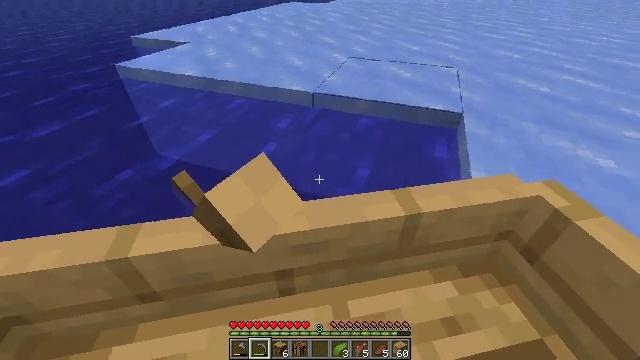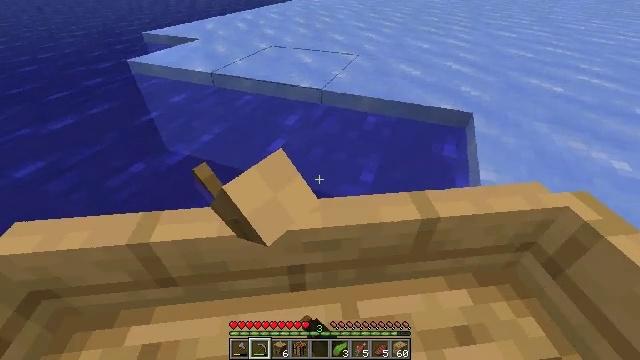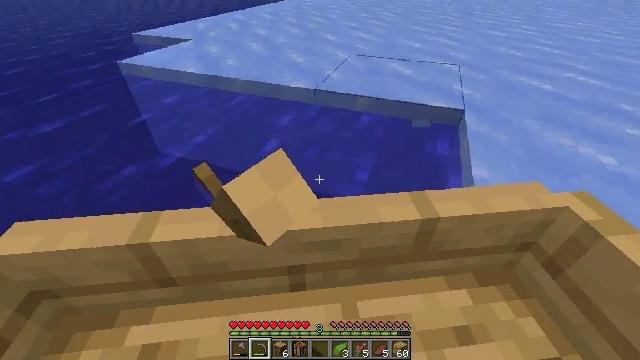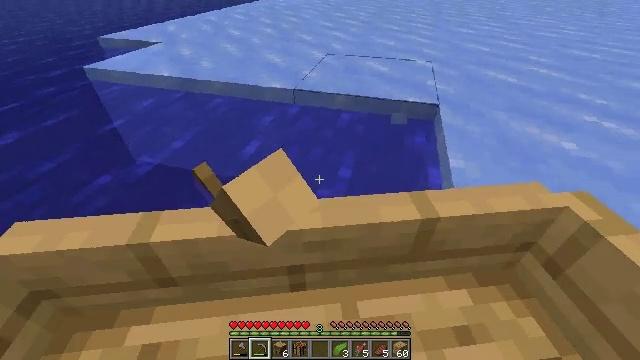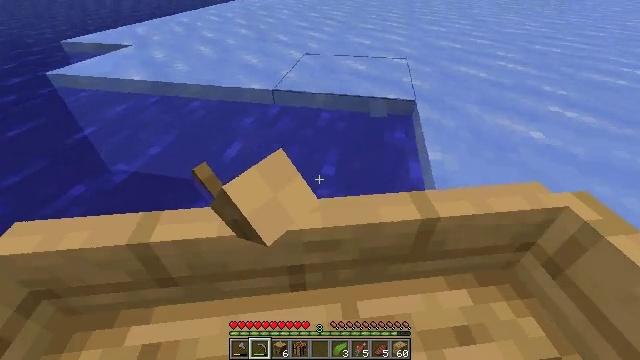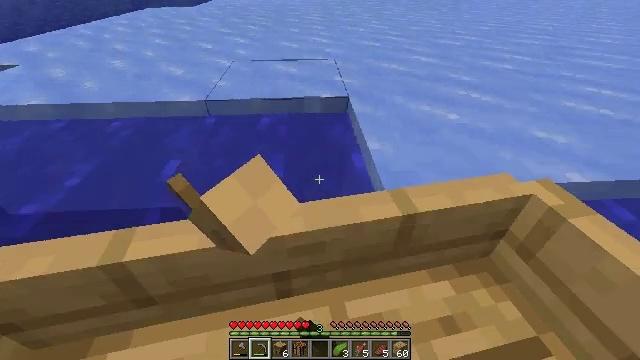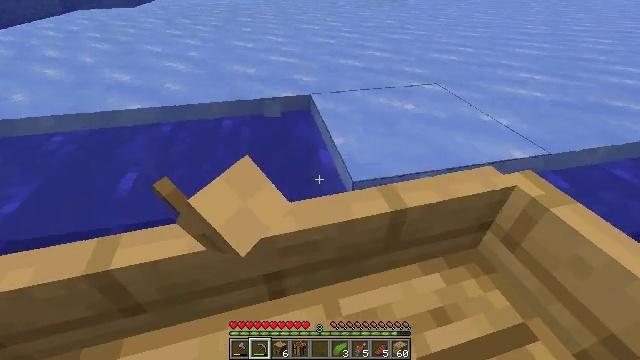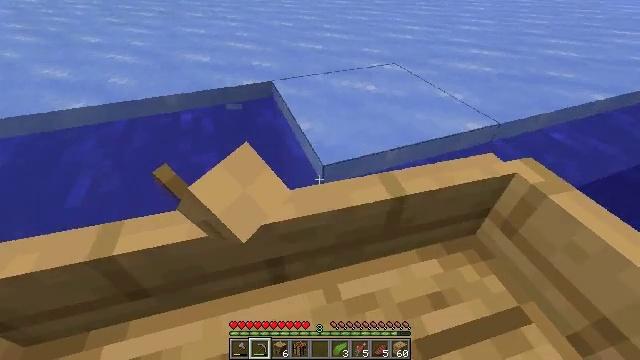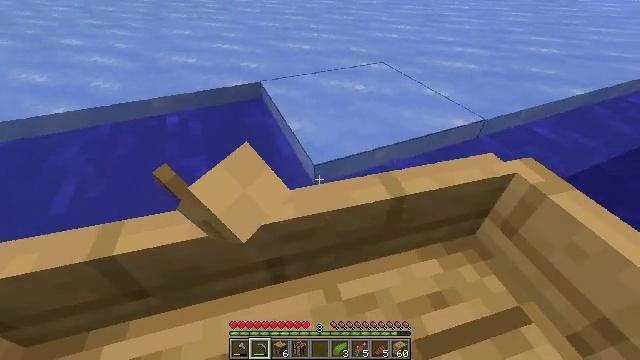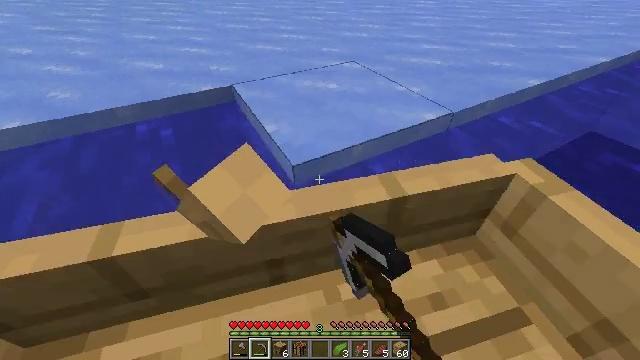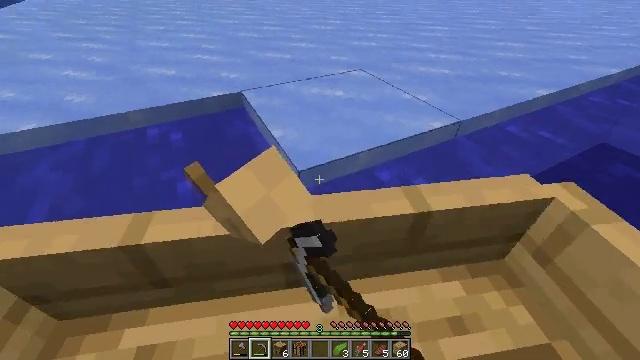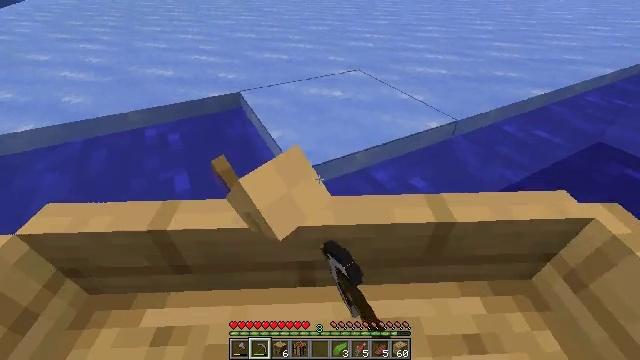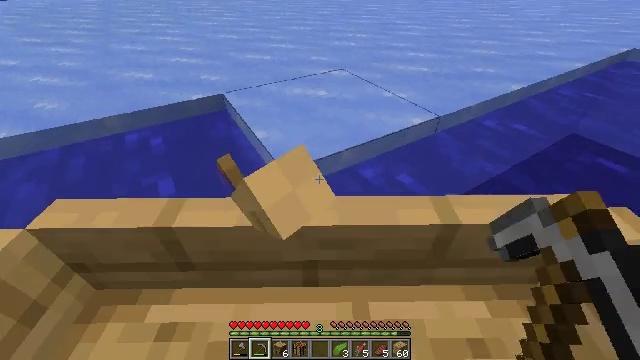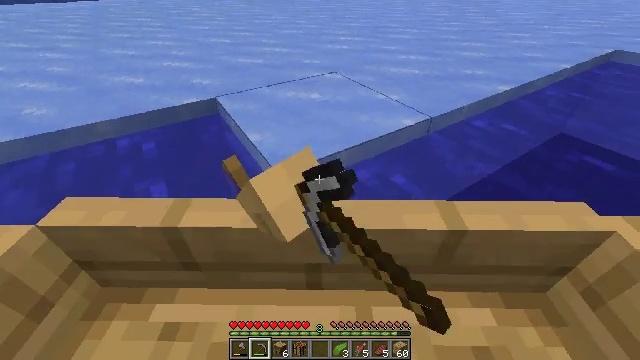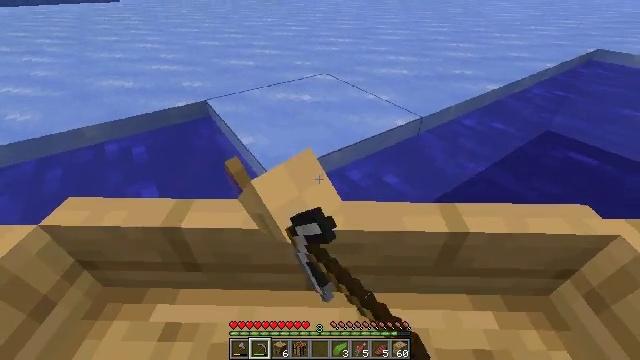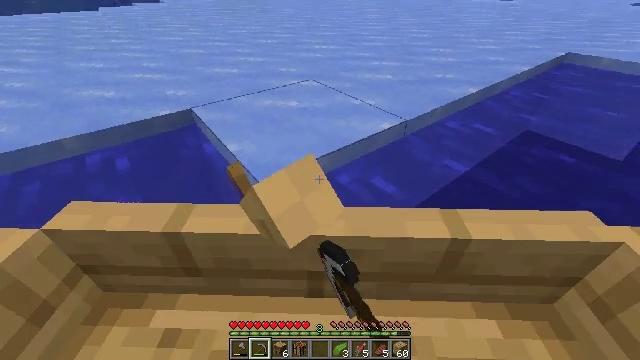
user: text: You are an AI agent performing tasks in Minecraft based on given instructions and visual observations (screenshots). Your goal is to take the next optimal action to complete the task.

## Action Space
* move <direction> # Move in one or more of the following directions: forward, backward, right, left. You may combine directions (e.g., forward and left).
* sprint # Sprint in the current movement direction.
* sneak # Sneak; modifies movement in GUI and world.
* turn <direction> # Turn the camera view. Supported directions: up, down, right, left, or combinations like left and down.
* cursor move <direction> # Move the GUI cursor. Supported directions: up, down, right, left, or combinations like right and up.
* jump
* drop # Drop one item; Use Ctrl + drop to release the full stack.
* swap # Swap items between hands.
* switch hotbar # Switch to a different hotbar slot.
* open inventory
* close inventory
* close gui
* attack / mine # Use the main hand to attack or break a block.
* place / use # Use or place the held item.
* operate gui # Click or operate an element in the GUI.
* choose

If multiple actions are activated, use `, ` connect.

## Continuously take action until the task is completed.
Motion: motion action
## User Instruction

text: Harvest the ice from frozen areas.
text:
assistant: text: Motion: move right, turn left, attack / mine
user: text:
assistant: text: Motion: move right, attack / mine
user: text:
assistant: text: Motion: move right, attack / mine
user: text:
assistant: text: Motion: move right, attack / mine
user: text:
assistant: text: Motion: move right, turn right, attack / mine
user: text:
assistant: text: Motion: move right, turn right, attack / mine
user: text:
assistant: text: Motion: turn right and down, attack / mine
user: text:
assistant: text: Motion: attack / mine
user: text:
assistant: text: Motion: attack / mine
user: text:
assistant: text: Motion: turn left and up, attack / mine
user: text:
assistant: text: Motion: turn left, attack / mine
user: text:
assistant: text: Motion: turn left, attack / mine
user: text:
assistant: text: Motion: turn left, attack / mine
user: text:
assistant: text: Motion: attack / mine
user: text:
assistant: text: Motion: turn up, attack / mine
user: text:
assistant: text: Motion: attack / mine
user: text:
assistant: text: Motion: attack / mine
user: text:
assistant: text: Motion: turn left and up, attack / mine
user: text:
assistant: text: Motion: turn left, attack / mine
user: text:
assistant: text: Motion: attack / mine
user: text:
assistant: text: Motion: attack / mine
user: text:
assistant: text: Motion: turn left, attack / mine
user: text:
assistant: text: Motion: move left, turn left, attack / mine
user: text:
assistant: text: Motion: move left, attack / mine
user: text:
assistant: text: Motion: move left, attack / mine
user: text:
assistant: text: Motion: attack / mine
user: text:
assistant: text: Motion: attack / mine
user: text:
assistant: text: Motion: attack / mine
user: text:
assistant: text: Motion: attack / mine
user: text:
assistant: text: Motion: attack / mine